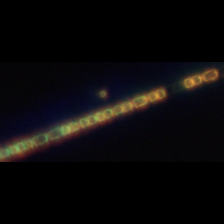
Taxon: Skeletonema
Group: Diatoms